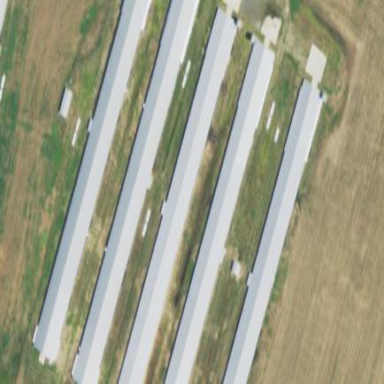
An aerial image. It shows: Farm auxiliary building.